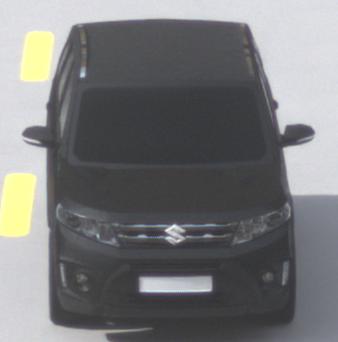
Make: Suzuki
Model: Vitara 1.6
Detailed model: Vitara (LY)
Model produced from: 2015/04
Model produced until: 2018/08
Doors: 5
Color: black
Road condition: dry road
Daytime: morning or afternoon
Contrast: low contrast